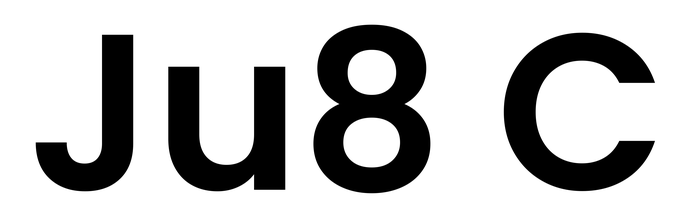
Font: Poppins-SemiBold